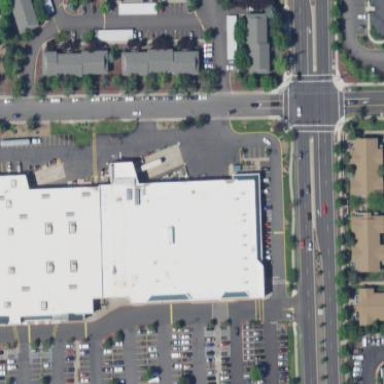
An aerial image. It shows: Retail building housing supermarket.